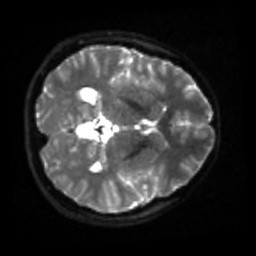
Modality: sbref
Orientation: axial
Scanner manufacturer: siemens
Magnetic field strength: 3 T
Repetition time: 4 s
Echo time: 0.0594 s